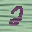
Label: 2